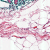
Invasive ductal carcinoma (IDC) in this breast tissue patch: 0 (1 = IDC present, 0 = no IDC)